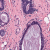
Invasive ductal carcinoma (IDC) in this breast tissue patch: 0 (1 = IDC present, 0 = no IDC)